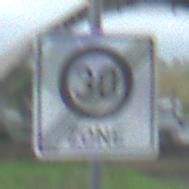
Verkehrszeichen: EndeZone30
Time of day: Midday
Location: Outdoor (Suburban)
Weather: Overcast
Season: NotSpecified
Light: Natural